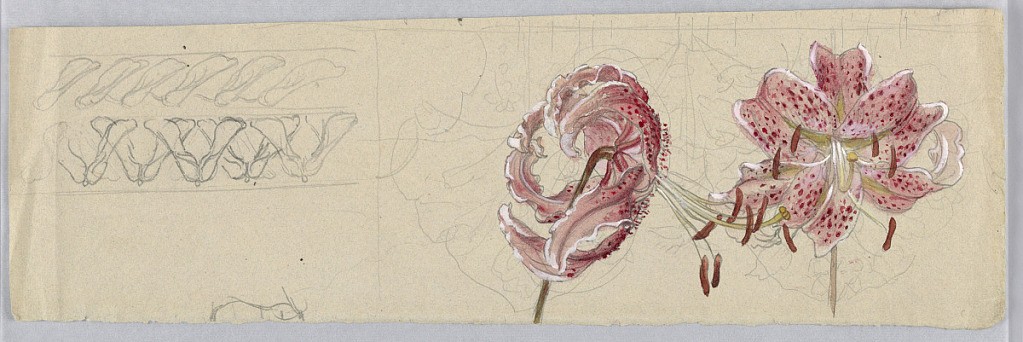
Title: Pink Spotted Lilies and Maple Seeds
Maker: Samuel Colman, American, 1832–1920
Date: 1875–85
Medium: Brush and watercolor, white gouache, graphite on grey-brown paper
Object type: Drawing
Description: Two studies of pink spotted lilies, one facing right, the other from the front. Left, two decorative borders of maple seeds. Verso: two maple leaves, in graphite.